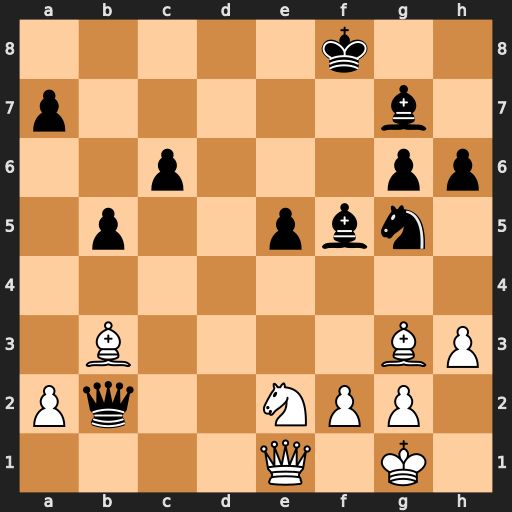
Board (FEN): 5k2/p5b1/2p3pp/1p2pbn1/8/1B4BP/Pq2NPP1/4Q1K1
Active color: w
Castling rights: -
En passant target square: -
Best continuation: Qb4+ Ke8 Bf7+ Kxf7 Qxb2